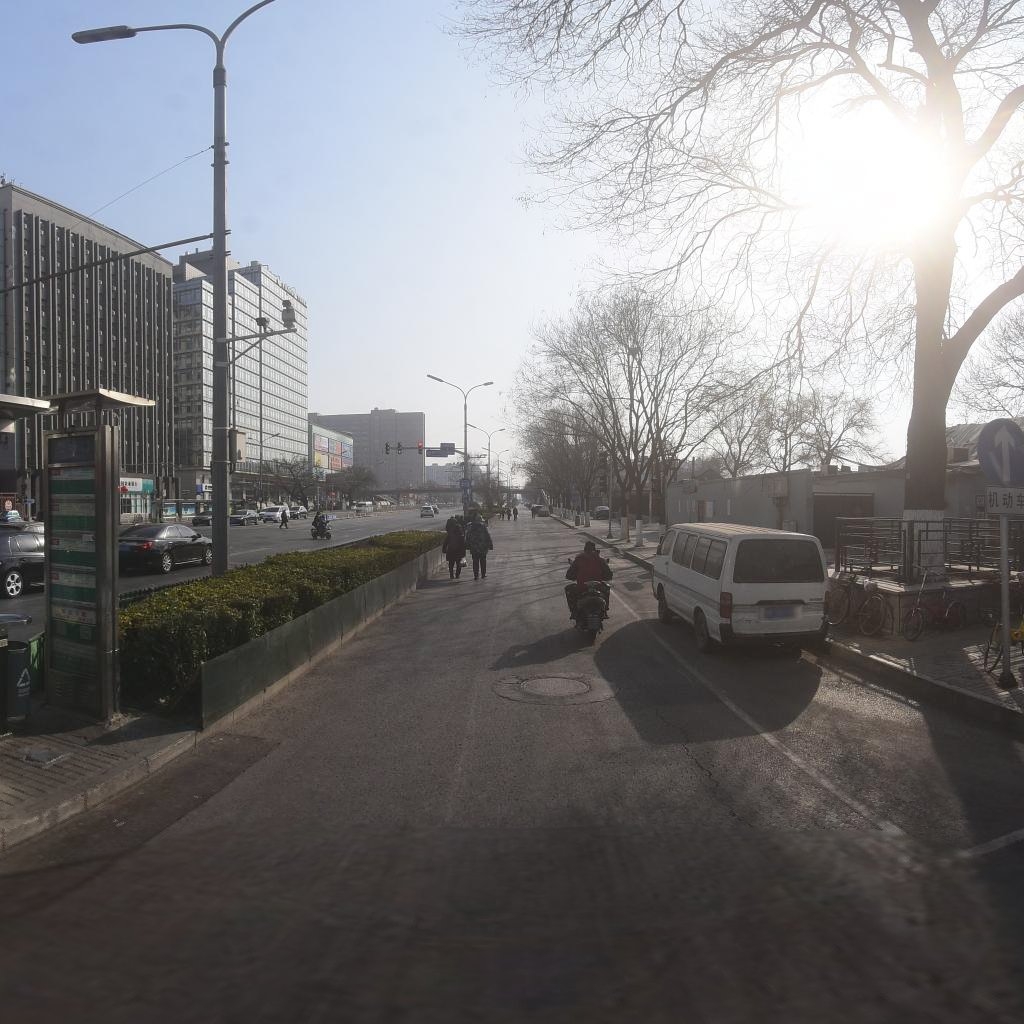
Region: Xicheng
Road damage annotations: longitudinal crack, manhole cover